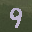
Label: 9